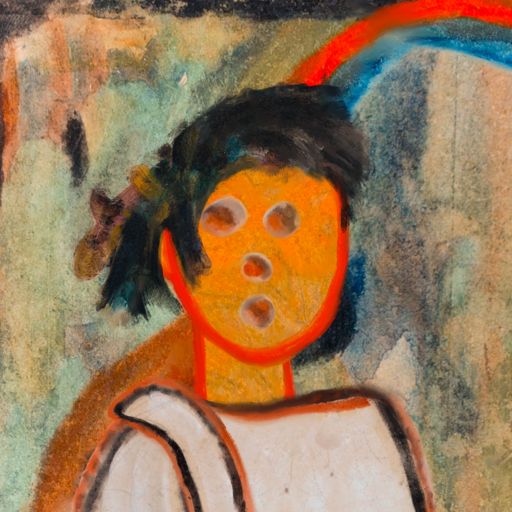
Background: Childish, Head And Neck Front: Sisters, Face Front: Rupkatha, Bust: Roy_Bahadur, Hair Front: Pipe, Head Accessory: Blank, Second Necklace: Blank, Necklace: Blank, Baby: Blank